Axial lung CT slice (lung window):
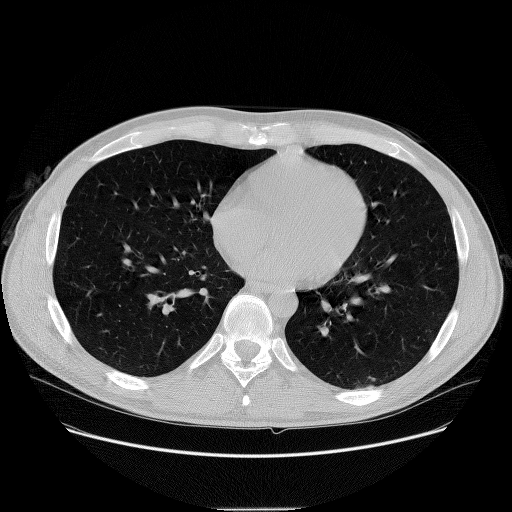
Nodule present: no